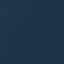
Land use / land cover: SeaLake